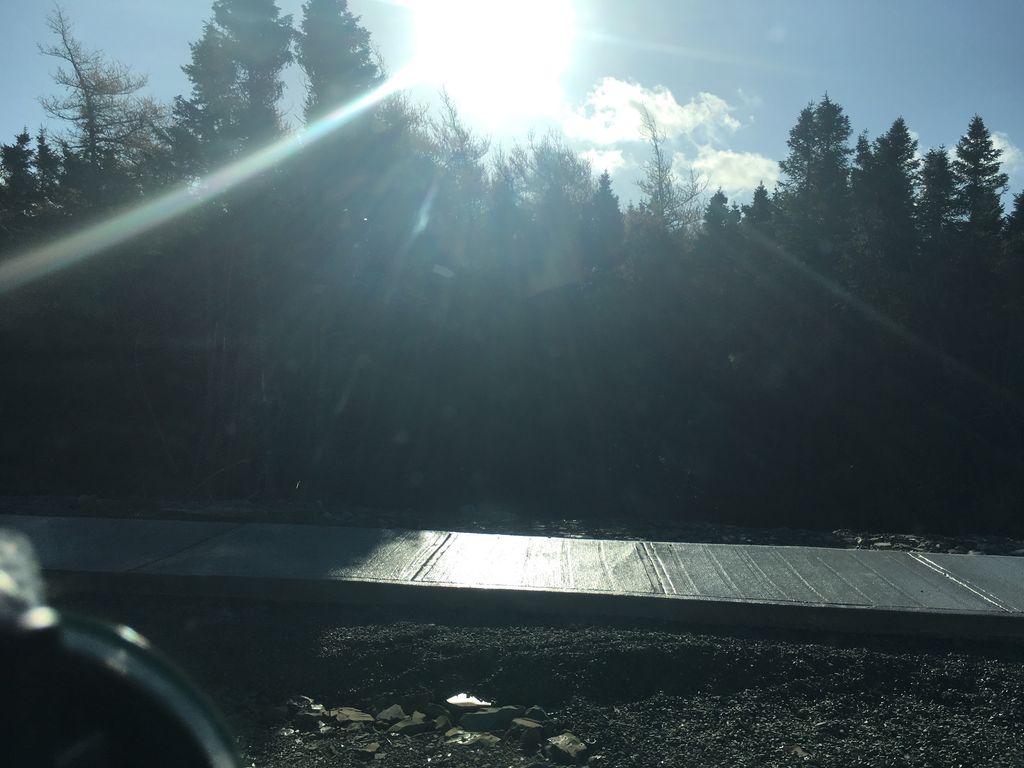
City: st_johns